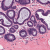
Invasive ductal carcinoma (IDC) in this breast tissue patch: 0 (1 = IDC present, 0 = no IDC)